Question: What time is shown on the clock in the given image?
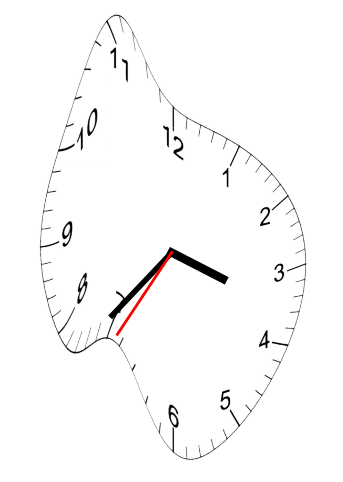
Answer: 03:36:35